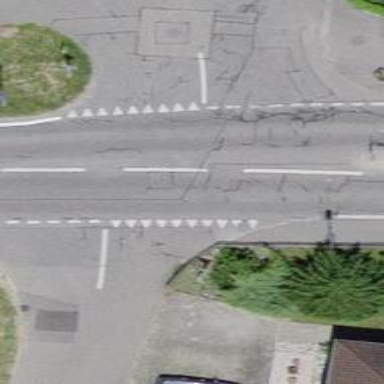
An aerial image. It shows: Secondary road with asphalt surface.